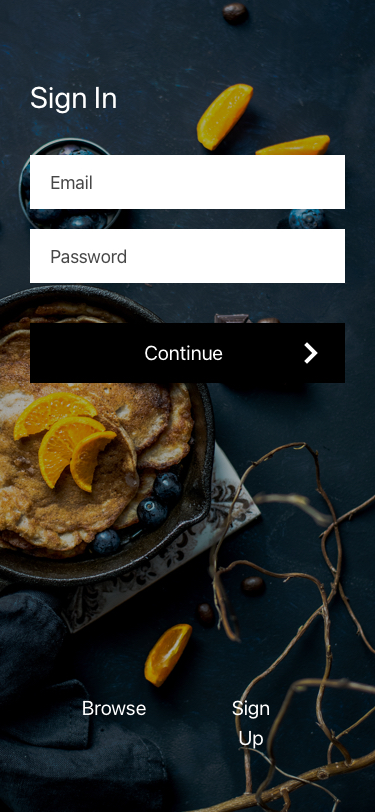
Text in this UI design:
Sign Up
Browse
Continue
Email
Password
Sign In